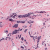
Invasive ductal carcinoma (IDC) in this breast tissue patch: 1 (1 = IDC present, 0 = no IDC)